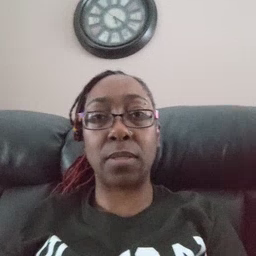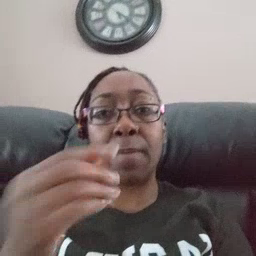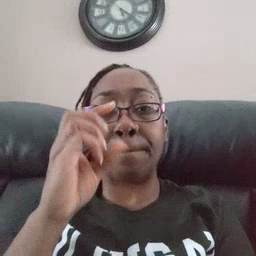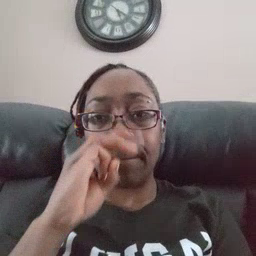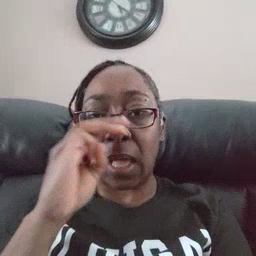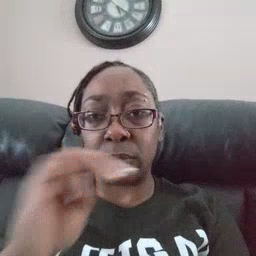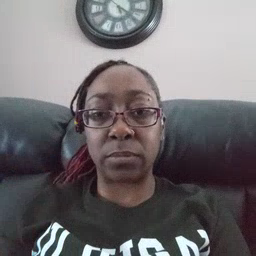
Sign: mouse